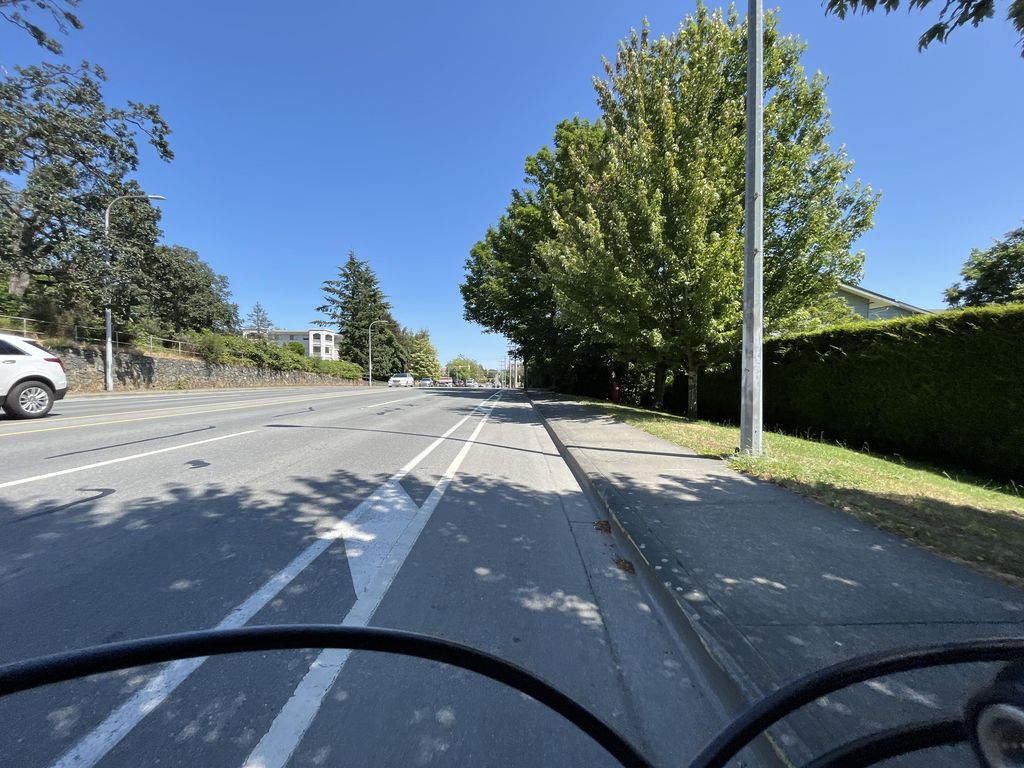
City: victoria